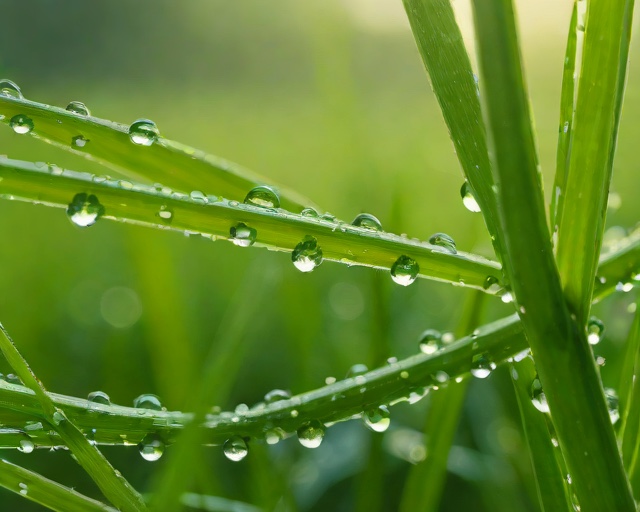
Category: Sympathy